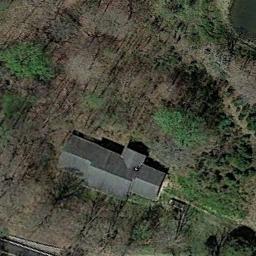
Label: residential